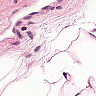
Metastatic tissue present: no